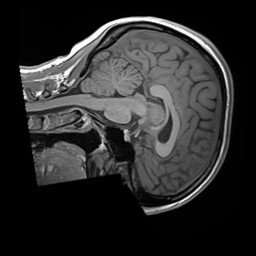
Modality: T1w
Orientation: sagittal
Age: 29
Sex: female
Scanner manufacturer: siemens
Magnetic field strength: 3 T
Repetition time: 1.8 s
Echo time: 0.00232 s